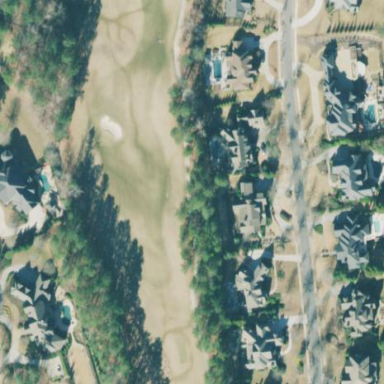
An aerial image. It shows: Rough grassy area used for golf.